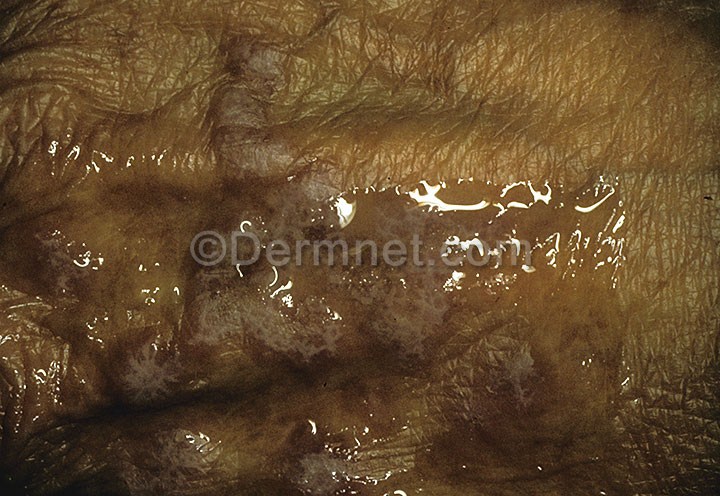
Disease: Nail Fungus and other Nail Disease